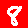
Digit: 8